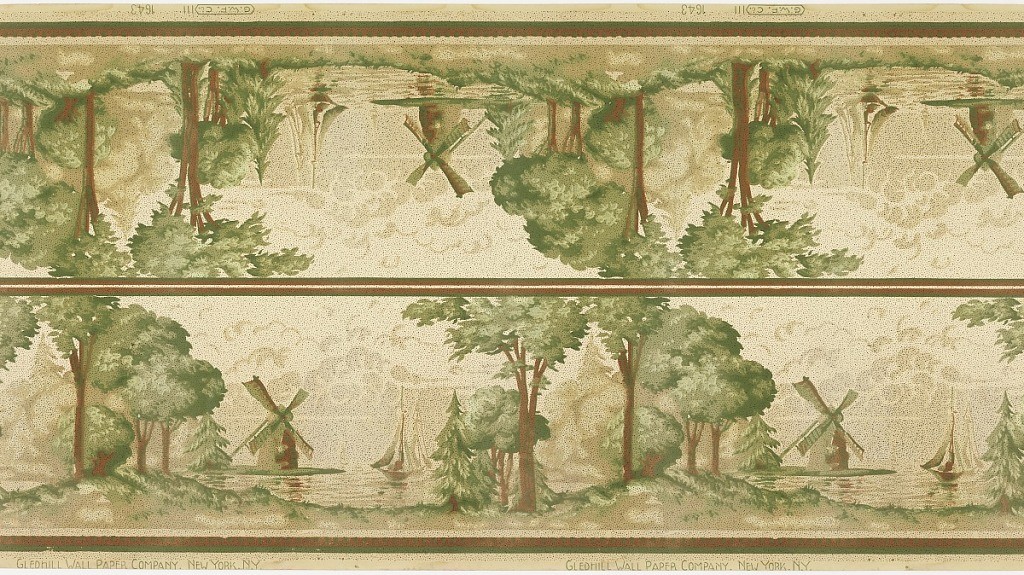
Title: Frieze
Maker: Gledhill Wall Paper Co., New York, New York, founded 1900
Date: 1905–1915
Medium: Machine-printed paper
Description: Landscape frieze printed two across. Alternating group of trees on land and sailboats on water, with windmills. Bottom is bordered with brown and green stripes with green dentil and beading pattern. Top is bordered with brown and green stripes. Clouds in the background. Printed in brown and green. Whole pattern in covered in black dots. Grounding is light greenish beige. Slight staining and water damage.
Printed in selvedge: "G. W. P. Co. 111  1643" "Gledhill Wall Paper Company. New York. N. Y."